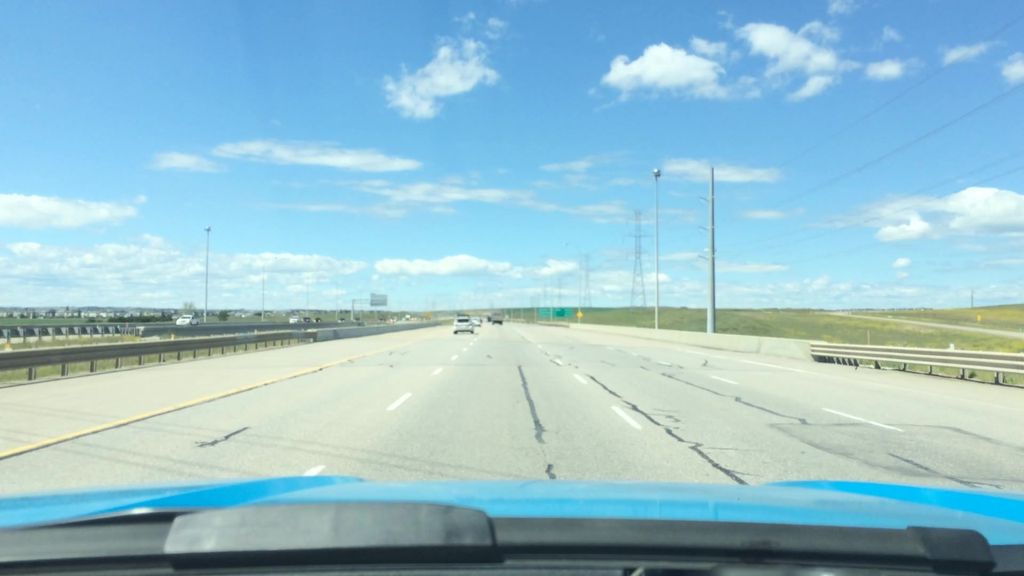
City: calgary